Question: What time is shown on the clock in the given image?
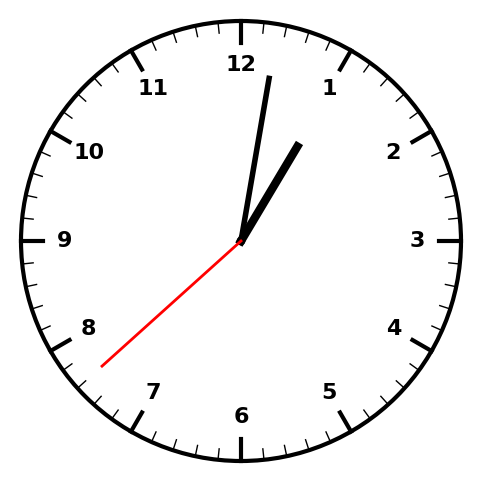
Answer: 01:01:38